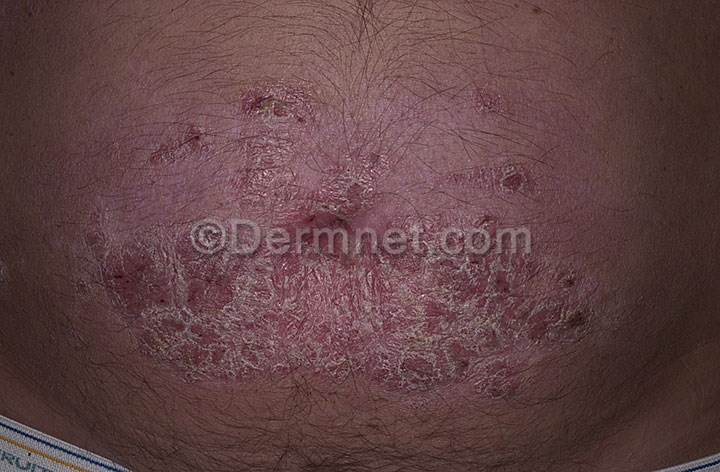
Disease: Psoriasis pictures Lichen Planus and related diseases